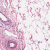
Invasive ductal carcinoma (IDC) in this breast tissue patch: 0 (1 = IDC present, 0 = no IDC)